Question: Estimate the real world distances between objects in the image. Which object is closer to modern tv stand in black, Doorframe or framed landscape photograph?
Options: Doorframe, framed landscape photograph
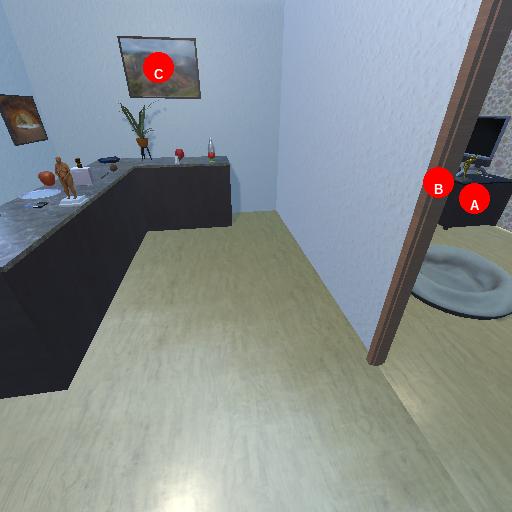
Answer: Doorframe